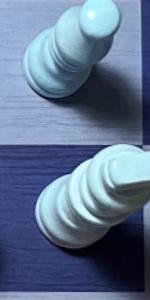
Label: King_White